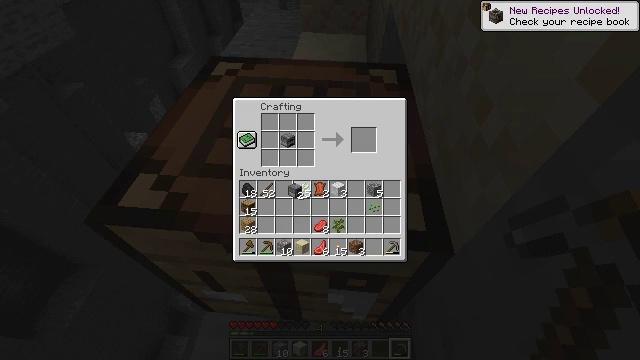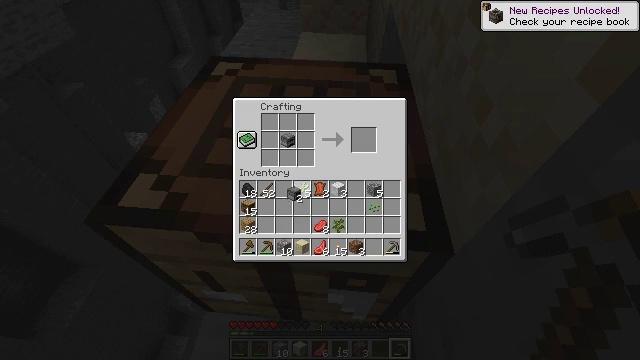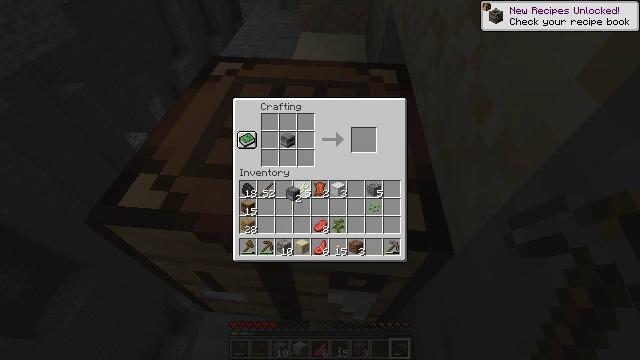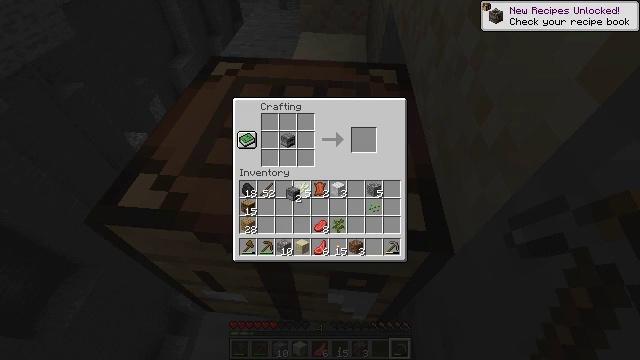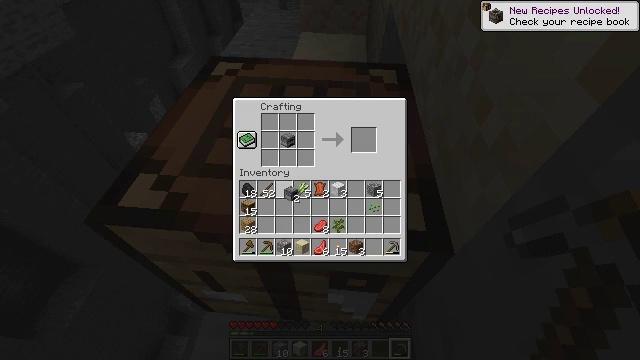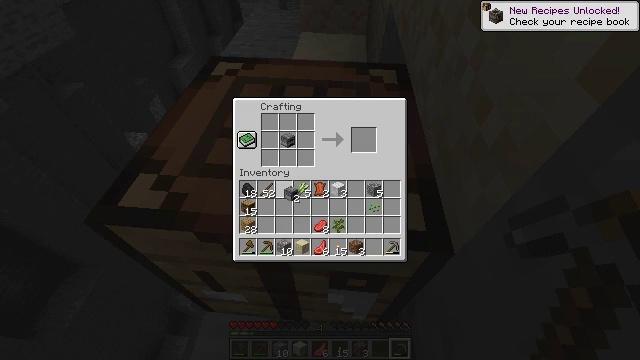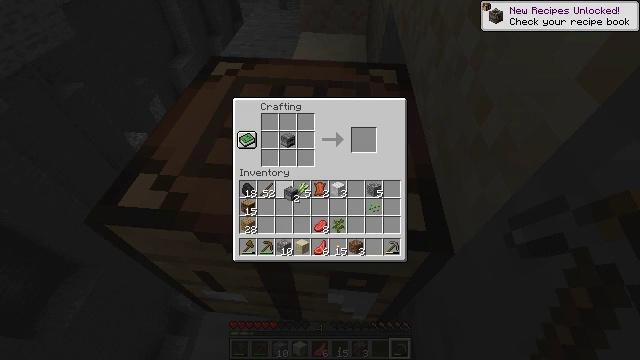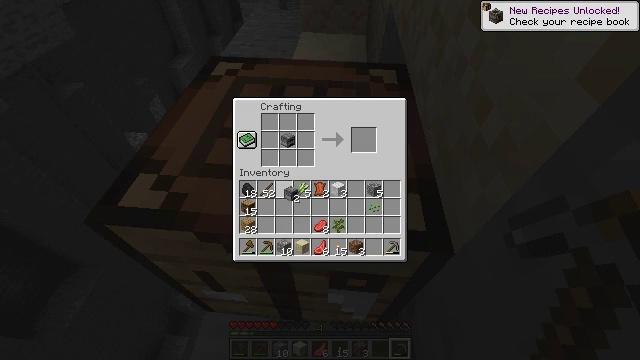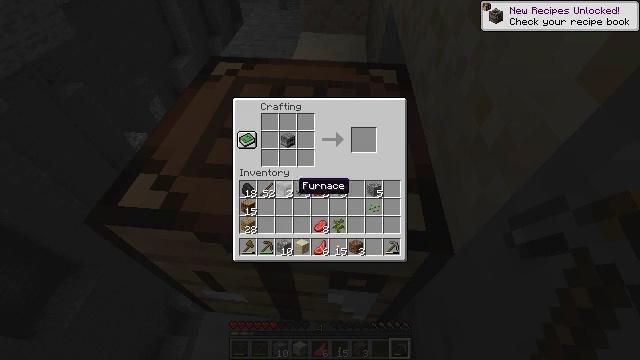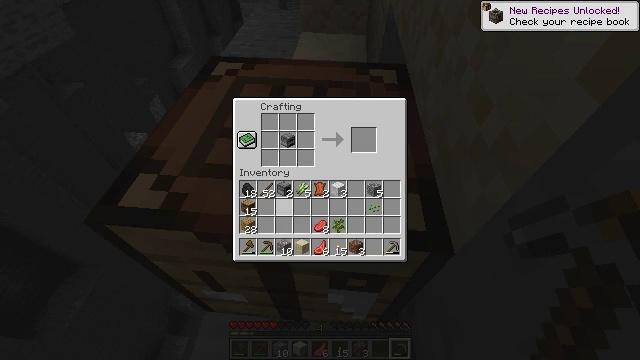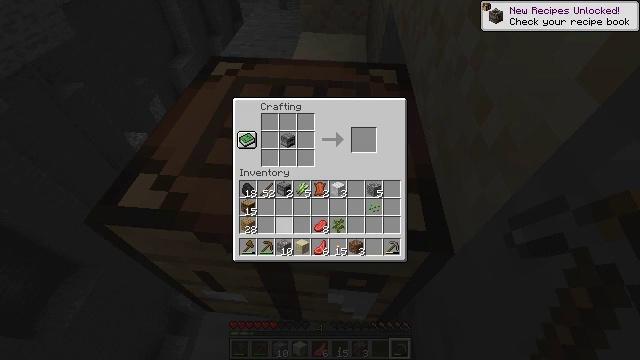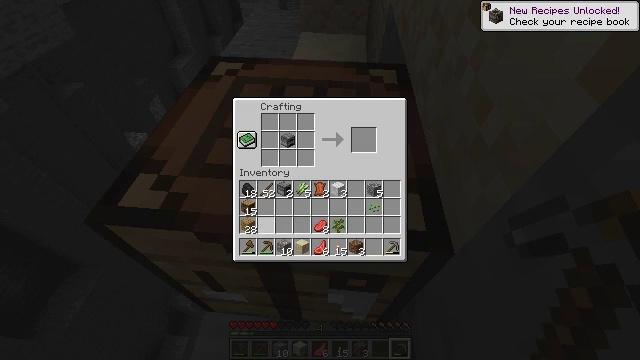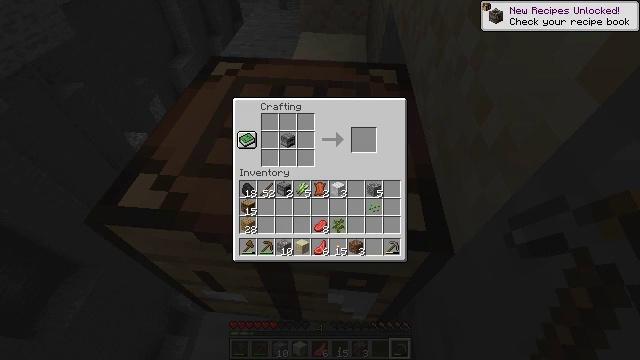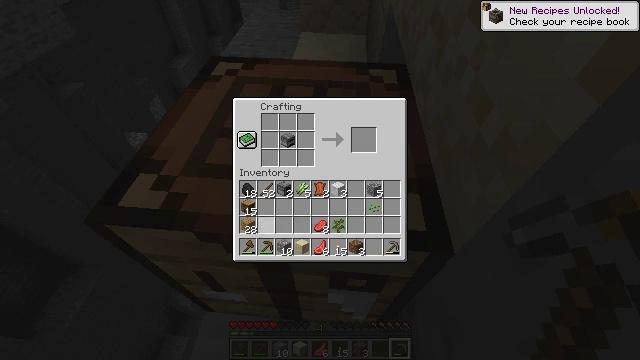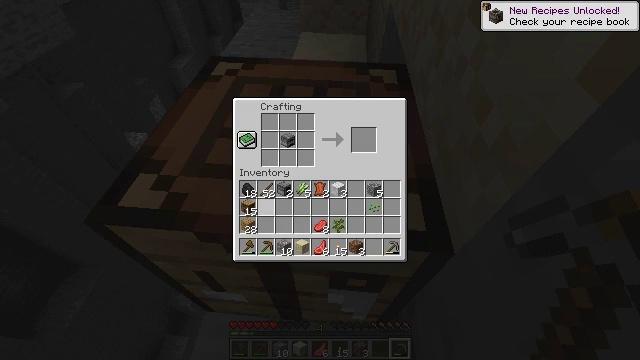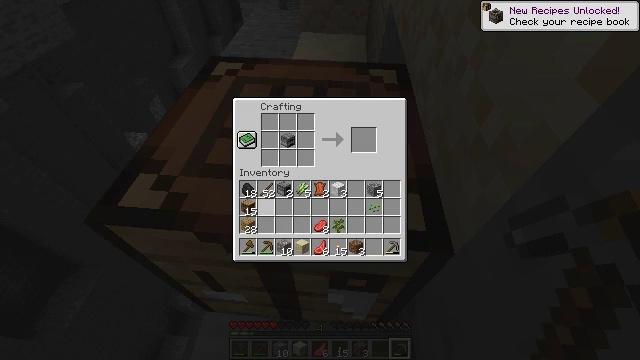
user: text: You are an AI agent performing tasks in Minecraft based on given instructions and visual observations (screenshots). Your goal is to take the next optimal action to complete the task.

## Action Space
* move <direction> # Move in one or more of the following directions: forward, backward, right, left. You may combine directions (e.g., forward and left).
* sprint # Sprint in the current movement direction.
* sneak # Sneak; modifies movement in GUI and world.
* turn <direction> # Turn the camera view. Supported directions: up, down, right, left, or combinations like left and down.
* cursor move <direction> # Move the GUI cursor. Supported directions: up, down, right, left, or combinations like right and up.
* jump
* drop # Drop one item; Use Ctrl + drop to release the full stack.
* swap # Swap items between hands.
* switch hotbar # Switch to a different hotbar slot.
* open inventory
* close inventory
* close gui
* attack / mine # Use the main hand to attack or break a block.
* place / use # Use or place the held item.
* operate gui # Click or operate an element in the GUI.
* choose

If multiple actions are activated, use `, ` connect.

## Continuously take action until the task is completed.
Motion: motion action
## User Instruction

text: Interact with the crafting table to create a smoker.
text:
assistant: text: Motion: no_op
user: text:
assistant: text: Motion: no_op
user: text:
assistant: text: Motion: no_op
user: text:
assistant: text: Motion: no_op
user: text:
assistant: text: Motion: operate gui
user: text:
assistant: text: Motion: operate gui
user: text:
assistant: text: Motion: operate gui
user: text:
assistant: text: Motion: no_op
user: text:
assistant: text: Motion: cursor move down
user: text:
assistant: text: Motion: cursor move down
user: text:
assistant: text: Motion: cursor move left and down
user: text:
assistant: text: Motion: no_op
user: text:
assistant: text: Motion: cursor move left and up
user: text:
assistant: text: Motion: cursor move up
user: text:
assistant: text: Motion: cursor move up
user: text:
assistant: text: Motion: no_op
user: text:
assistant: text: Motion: operate gui
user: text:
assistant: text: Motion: operate gui
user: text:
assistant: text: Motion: operate gui
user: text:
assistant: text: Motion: no_op
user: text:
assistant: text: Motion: no_op
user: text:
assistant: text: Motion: operate gui
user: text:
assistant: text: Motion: operate gui
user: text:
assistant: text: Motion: operate gui
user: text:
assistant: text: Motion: cursor move right and up
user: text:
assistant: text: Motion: cursor move up
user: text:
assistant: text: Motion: cursor move up
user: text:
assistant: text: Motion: no_op
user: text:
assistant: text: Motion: no_op
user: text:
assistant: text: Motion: no_op